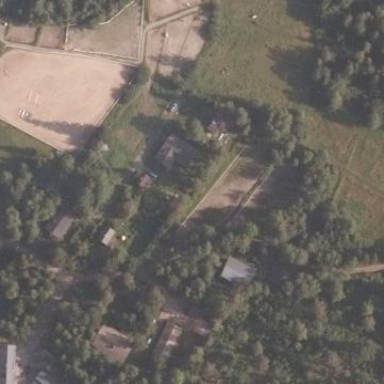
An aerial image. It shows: Area designated for horse riding.